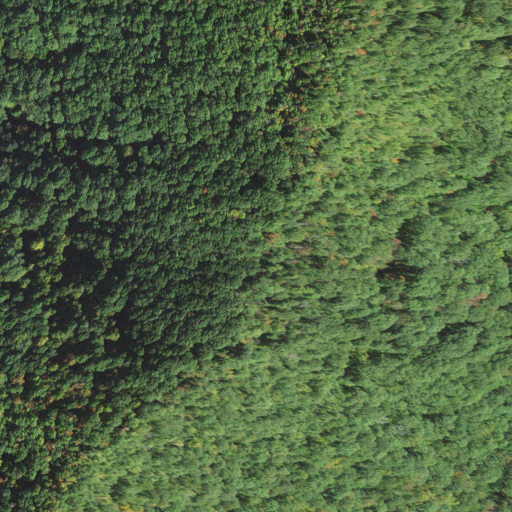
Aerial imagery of ridge(s) in North Carolina named The Narrows containing deciduous forest and mixed forest